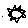
Label: sun